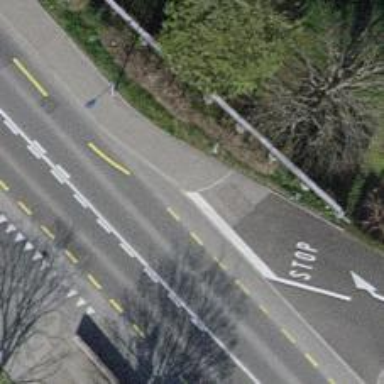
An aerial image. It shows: Kerb barrier.